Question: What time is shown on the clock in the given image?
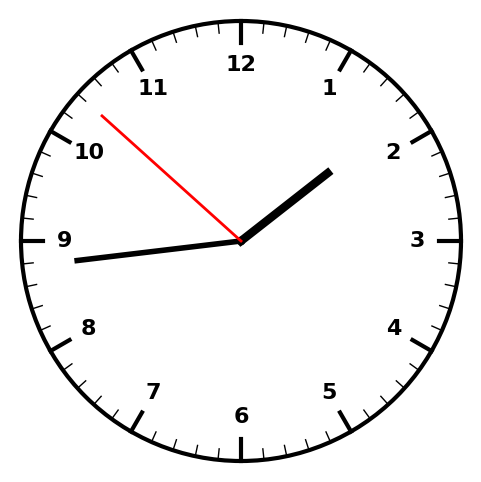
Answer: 01:43:52